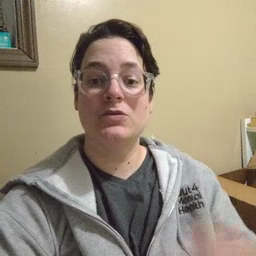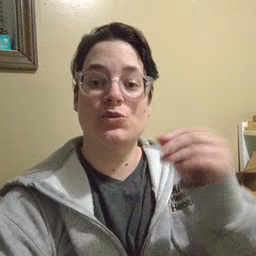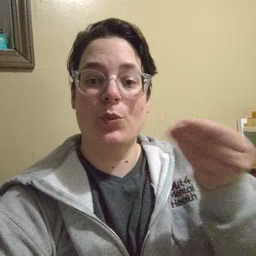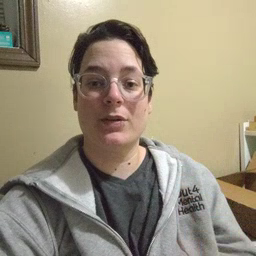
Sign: story